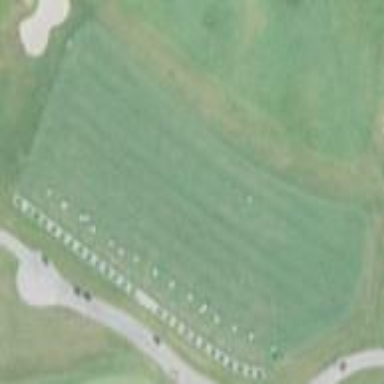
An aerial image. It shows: Grassy area used as driving range for golf.